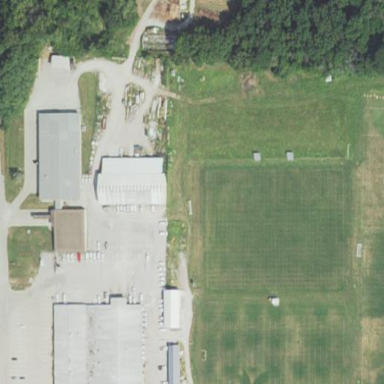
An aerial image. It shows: Soccer pitch for outdoor sports and leisure activities.